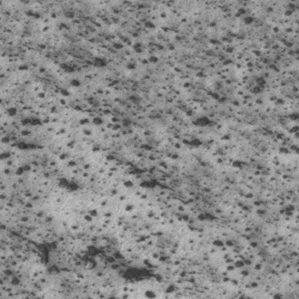
Label: frost